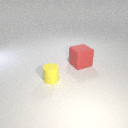
large red rubber cube to the right of small yellow rubber cylinder